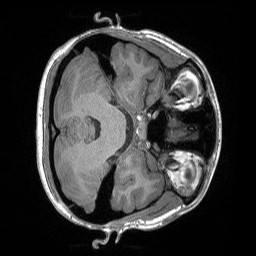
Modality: T1w
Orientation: axial
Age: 21
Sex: female
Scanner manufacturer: siemens
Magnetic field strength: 3 T
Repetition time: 1.56 s
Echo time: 0.00207 s